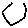
Label: hexagon